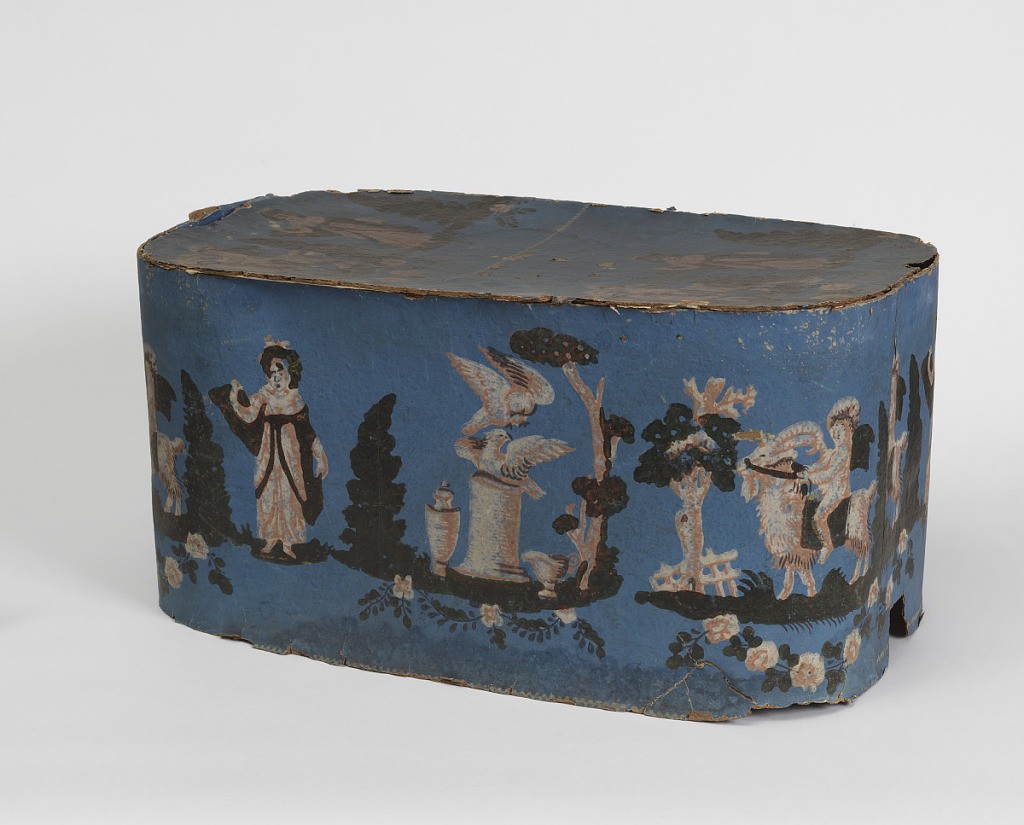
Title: Bandbox
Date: ca. 1830
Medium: Block-printed paper, pasteboard support
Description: Blue field printed in pink, white and green. Varying figures set apart by trees; child riding a goat, girl standing alone; and doves at an altar.